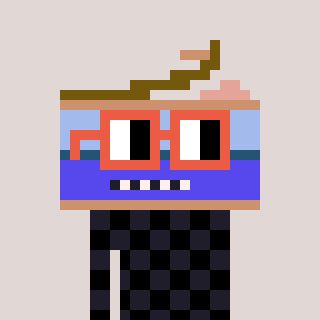
a pixel art character with square orange glasses, a canned ham-shaped head and a grayscale-colored body on a warm background